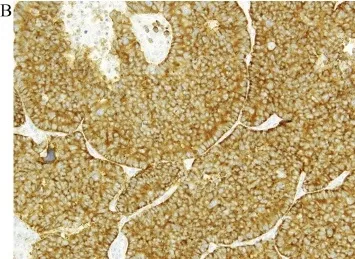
Pathological findings of the lung. B) chromogranin A staining. Magnification 200x.
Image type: pathology (immunostaining)